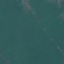
Land use / land cover class: Pasture